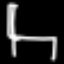
Label: chair